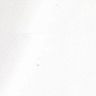
Metastatic tissue present: no